Interaction volume radius: 10 \u00c5
Interaction volume height: 15 \u00c5
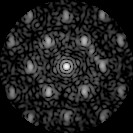
Disorder parameter: 0.458